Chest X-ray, PA view. Patient: 12 years old, sex F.
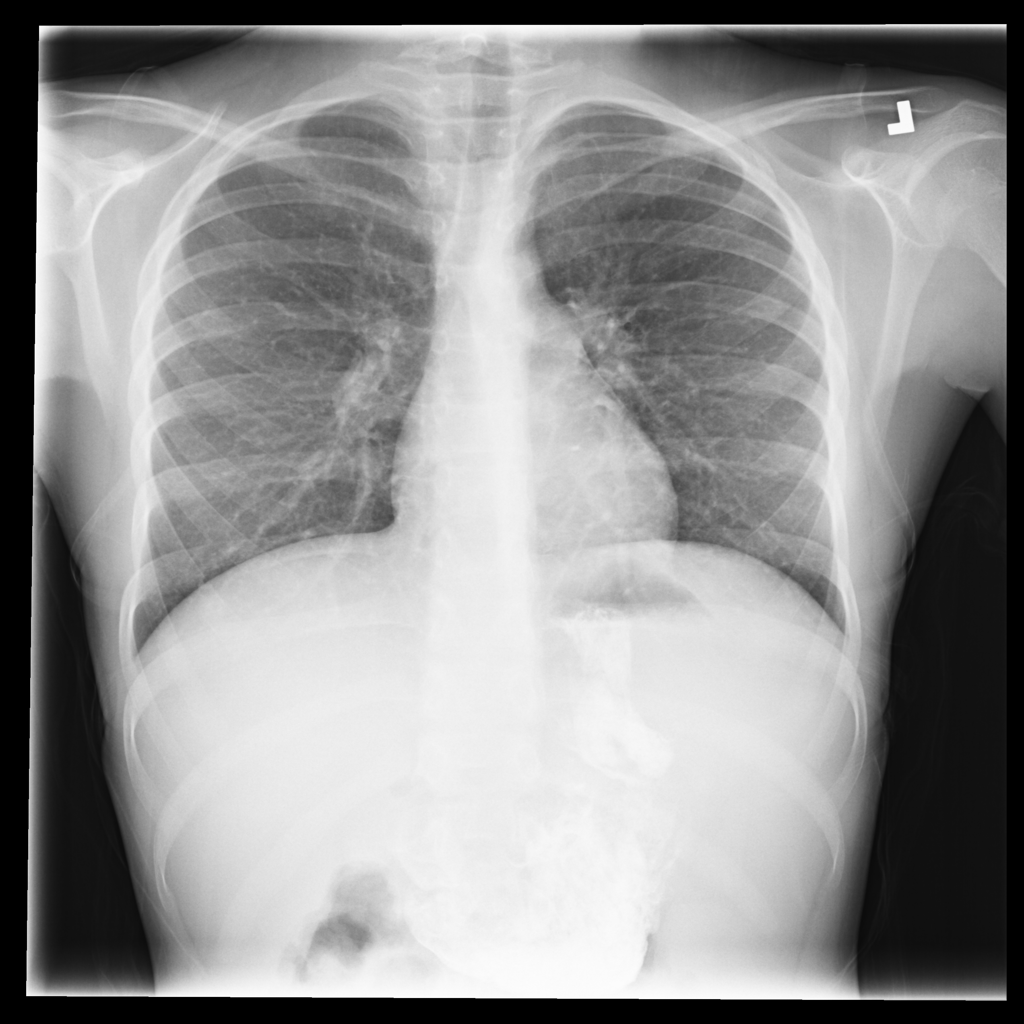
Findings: No Finding